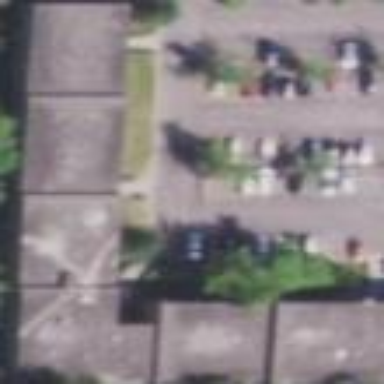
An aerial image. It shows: Image showing building with apartments.